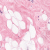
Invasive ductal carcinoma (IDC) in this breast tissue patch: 0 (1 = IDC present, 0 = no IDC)